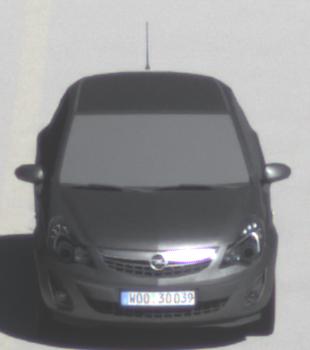
Make: Opel
Model: Corsa 1.2
Detailed model: Corsa (D)
Model produced from: 2011/01
Model produced until: 2014/08
Doors: 3
Color: gray
Road condition: dry road
Daytime: morning or afternoon
Contrast: high contrast